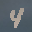
Label: 4